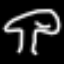
Label: mushroom